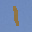
Label: 1